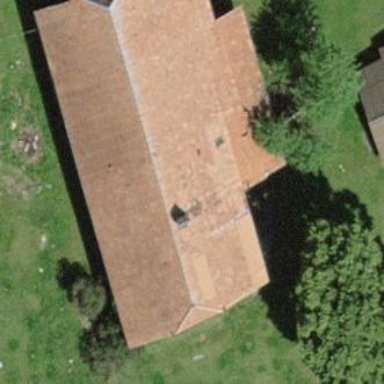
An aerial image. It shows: Farm building.